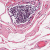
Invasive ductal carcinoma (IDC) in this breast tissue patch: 0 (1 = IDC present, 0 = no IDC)